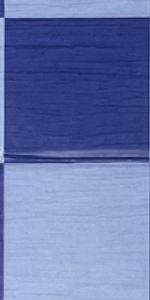
Label: Empty